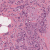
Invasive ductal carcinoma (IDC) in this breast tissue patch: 1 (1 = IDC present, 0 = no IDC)